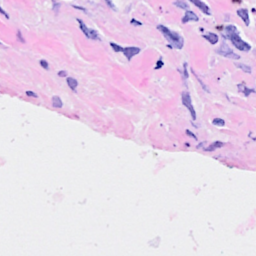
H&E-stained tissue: Breast